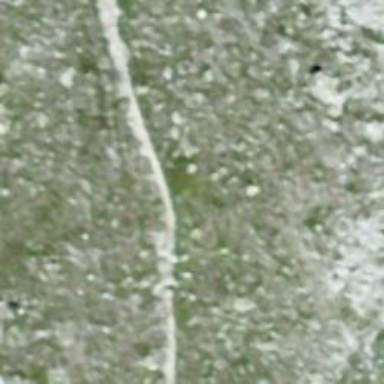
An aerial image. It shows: Gravel path.